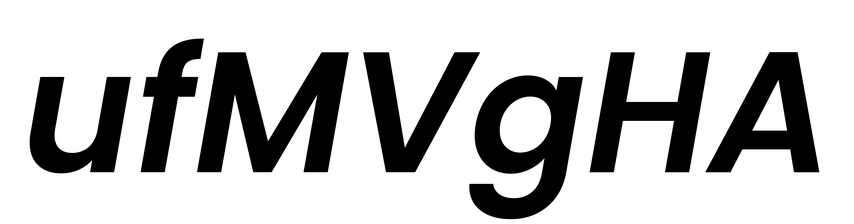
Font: Poppins-SemiBoldItalic